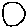
Label: circle